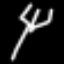
Label: fork